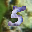
Label: 5